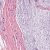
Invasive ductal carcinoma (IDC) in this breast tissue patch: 0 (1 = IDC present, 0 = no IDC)